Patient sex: M
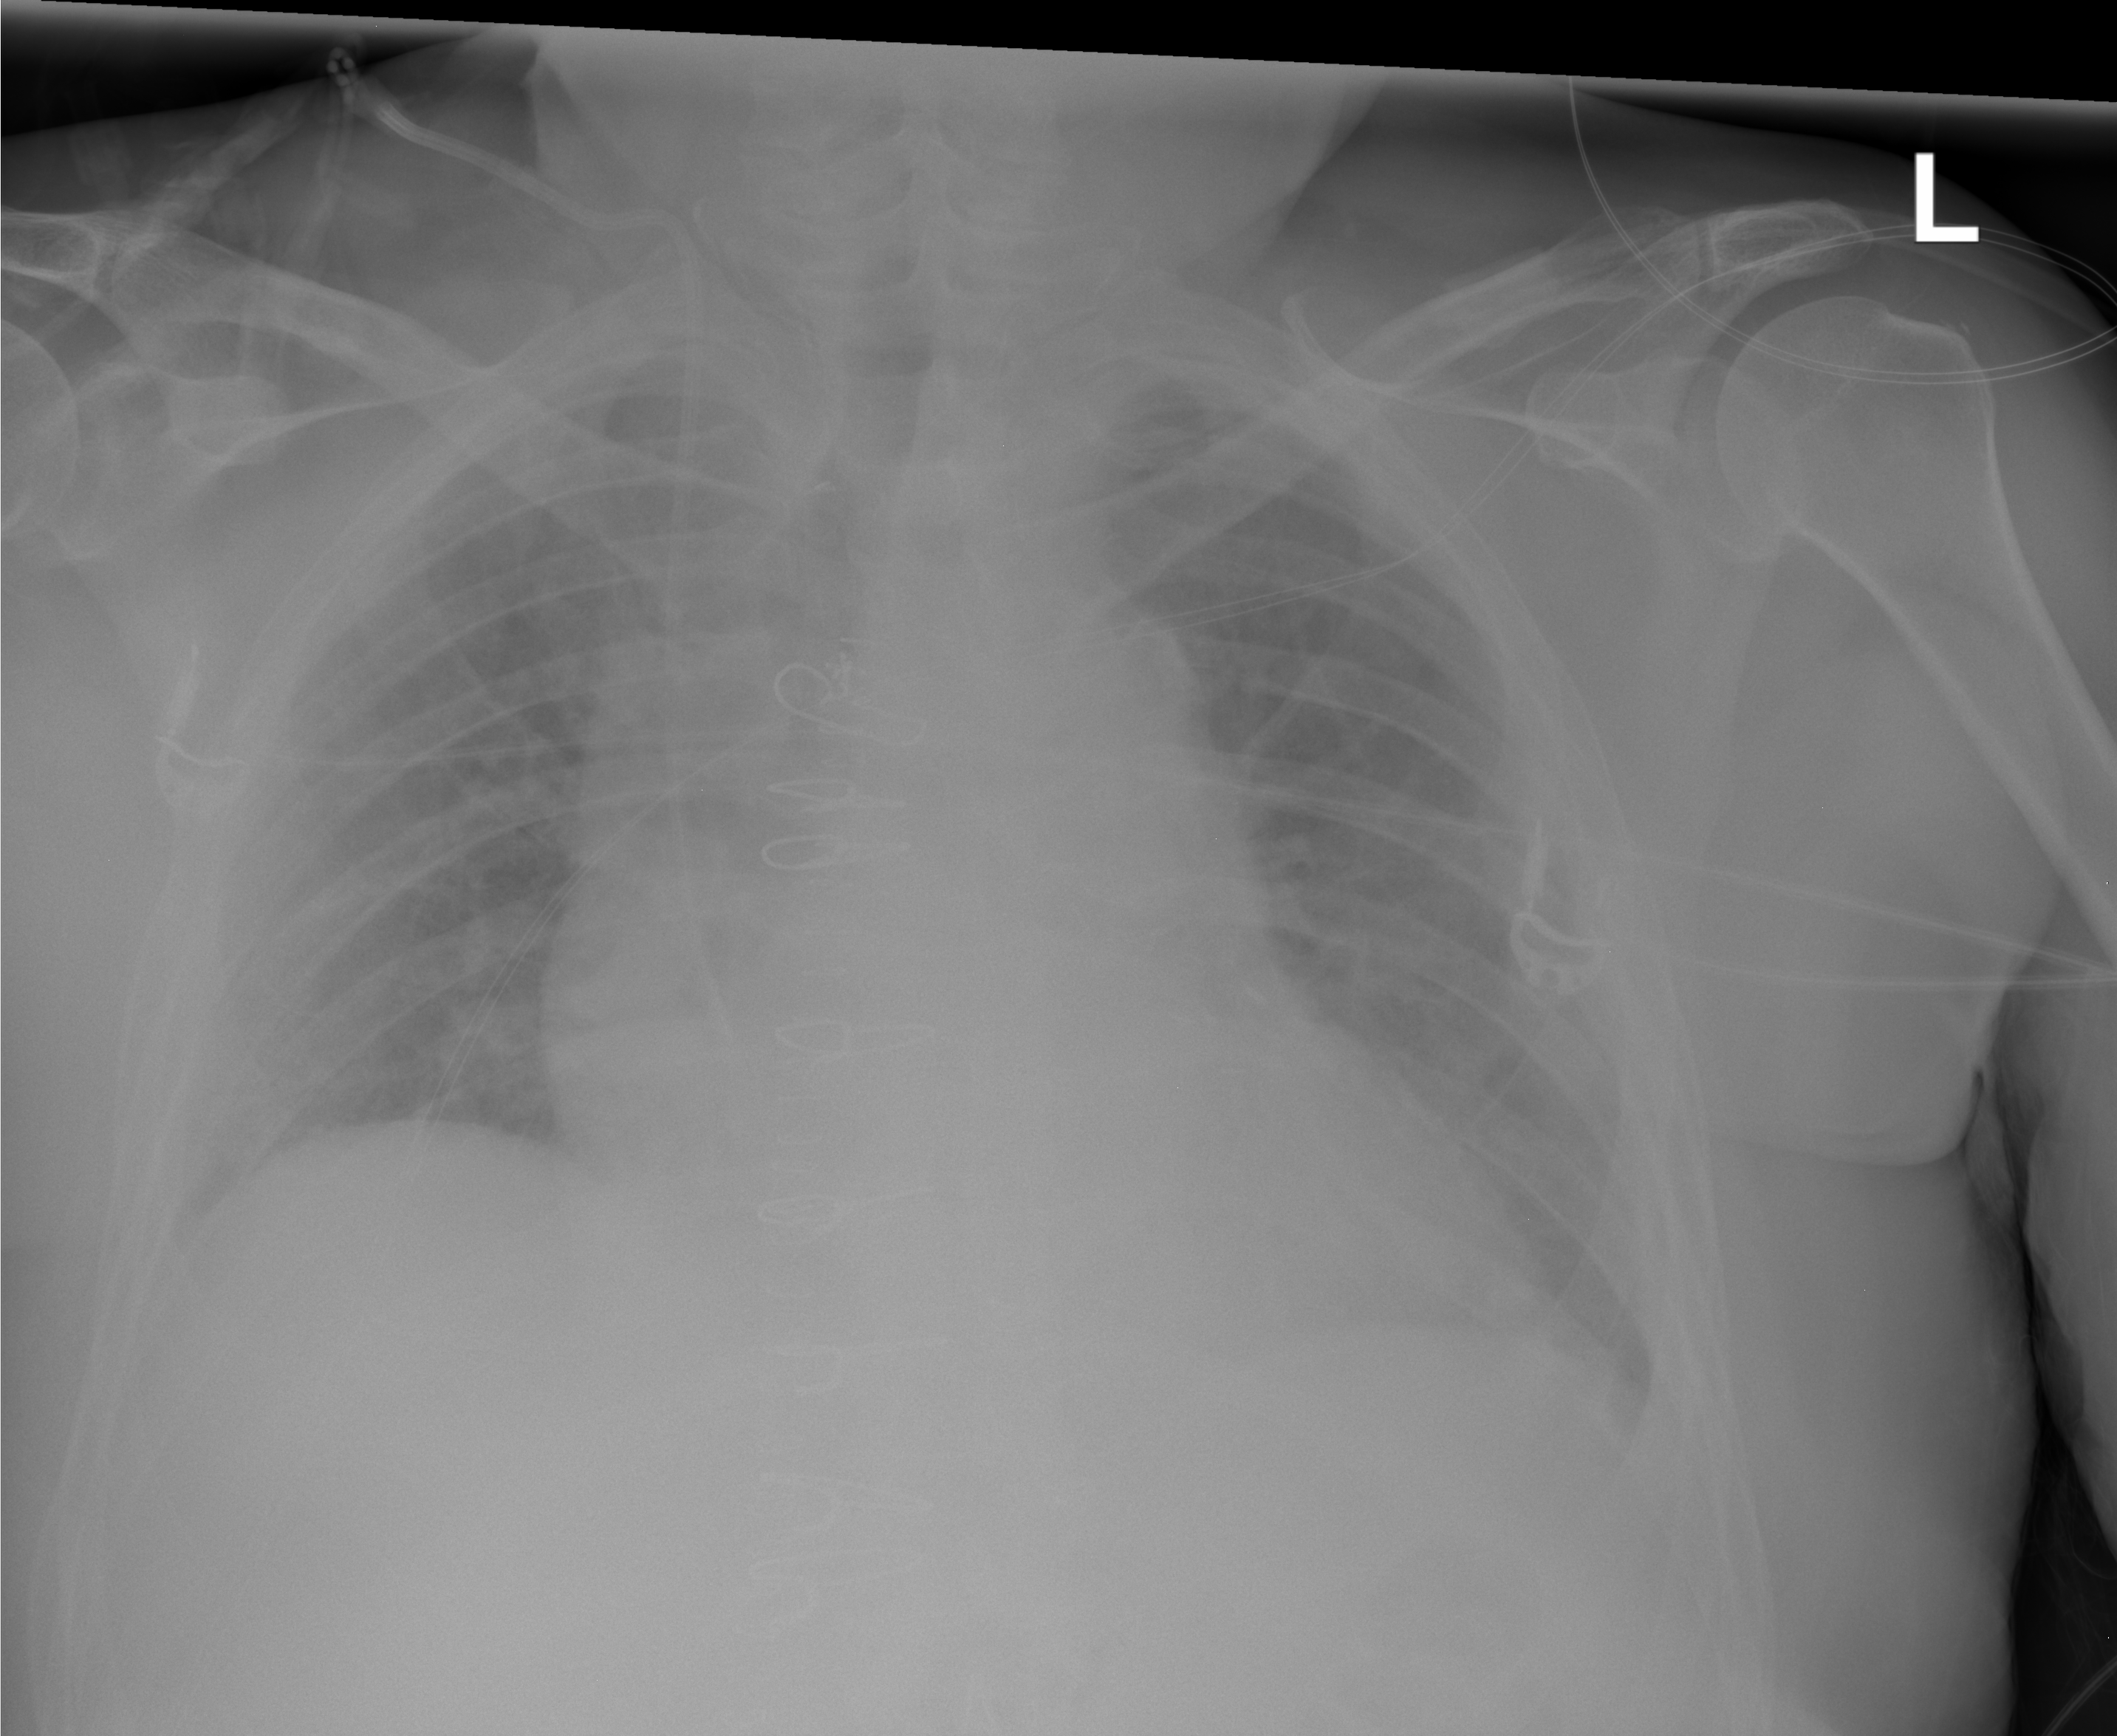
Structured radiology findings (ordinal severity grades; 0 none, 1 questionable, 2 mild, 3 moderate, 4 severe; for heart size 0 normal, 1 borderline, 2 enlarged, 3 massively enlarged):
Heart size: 1
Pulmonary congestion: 3
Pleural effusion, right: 0
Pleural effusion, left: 1
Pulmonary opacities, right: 0
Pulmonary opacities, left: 0
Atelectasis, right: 0
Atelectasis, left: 2